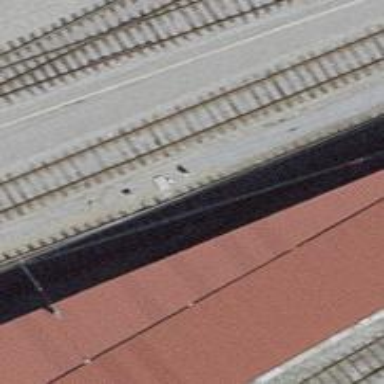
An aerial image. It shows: Railway yard with single rail track. The electrified track has contact line for power supply.